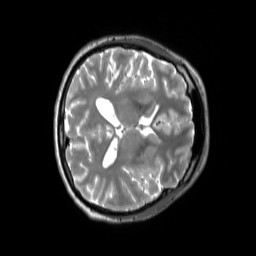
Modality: T2w
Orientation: axial
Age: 39
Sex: female
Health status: ill
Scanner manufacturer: siemens
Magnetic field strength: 3 T
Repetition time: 2.8 s
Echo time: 0.326 s